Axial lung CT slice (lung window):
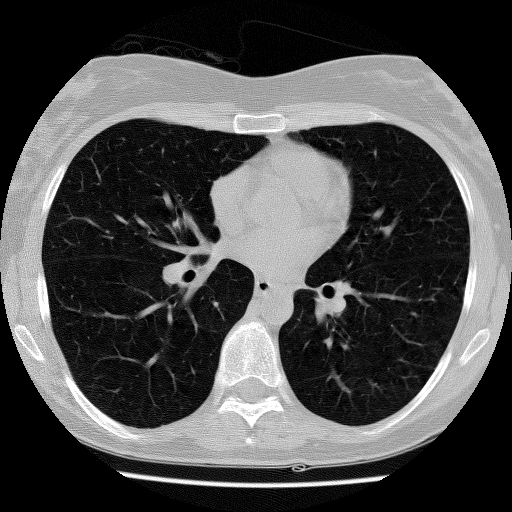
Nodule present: no